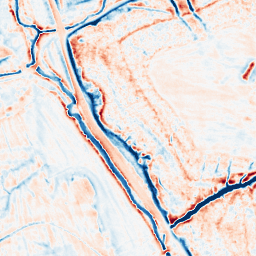
Category: multiscale
Decomposition family: dog_multiscale
Decomposition parameters: sigma_ratio: 1.6
n_scales: 4
base_sigma: 0.5
Upsampling method: sinc_blackman
Upsampling parameters: scale: 4
kernel_size: 16
Upsampling scale: 4